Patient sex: M
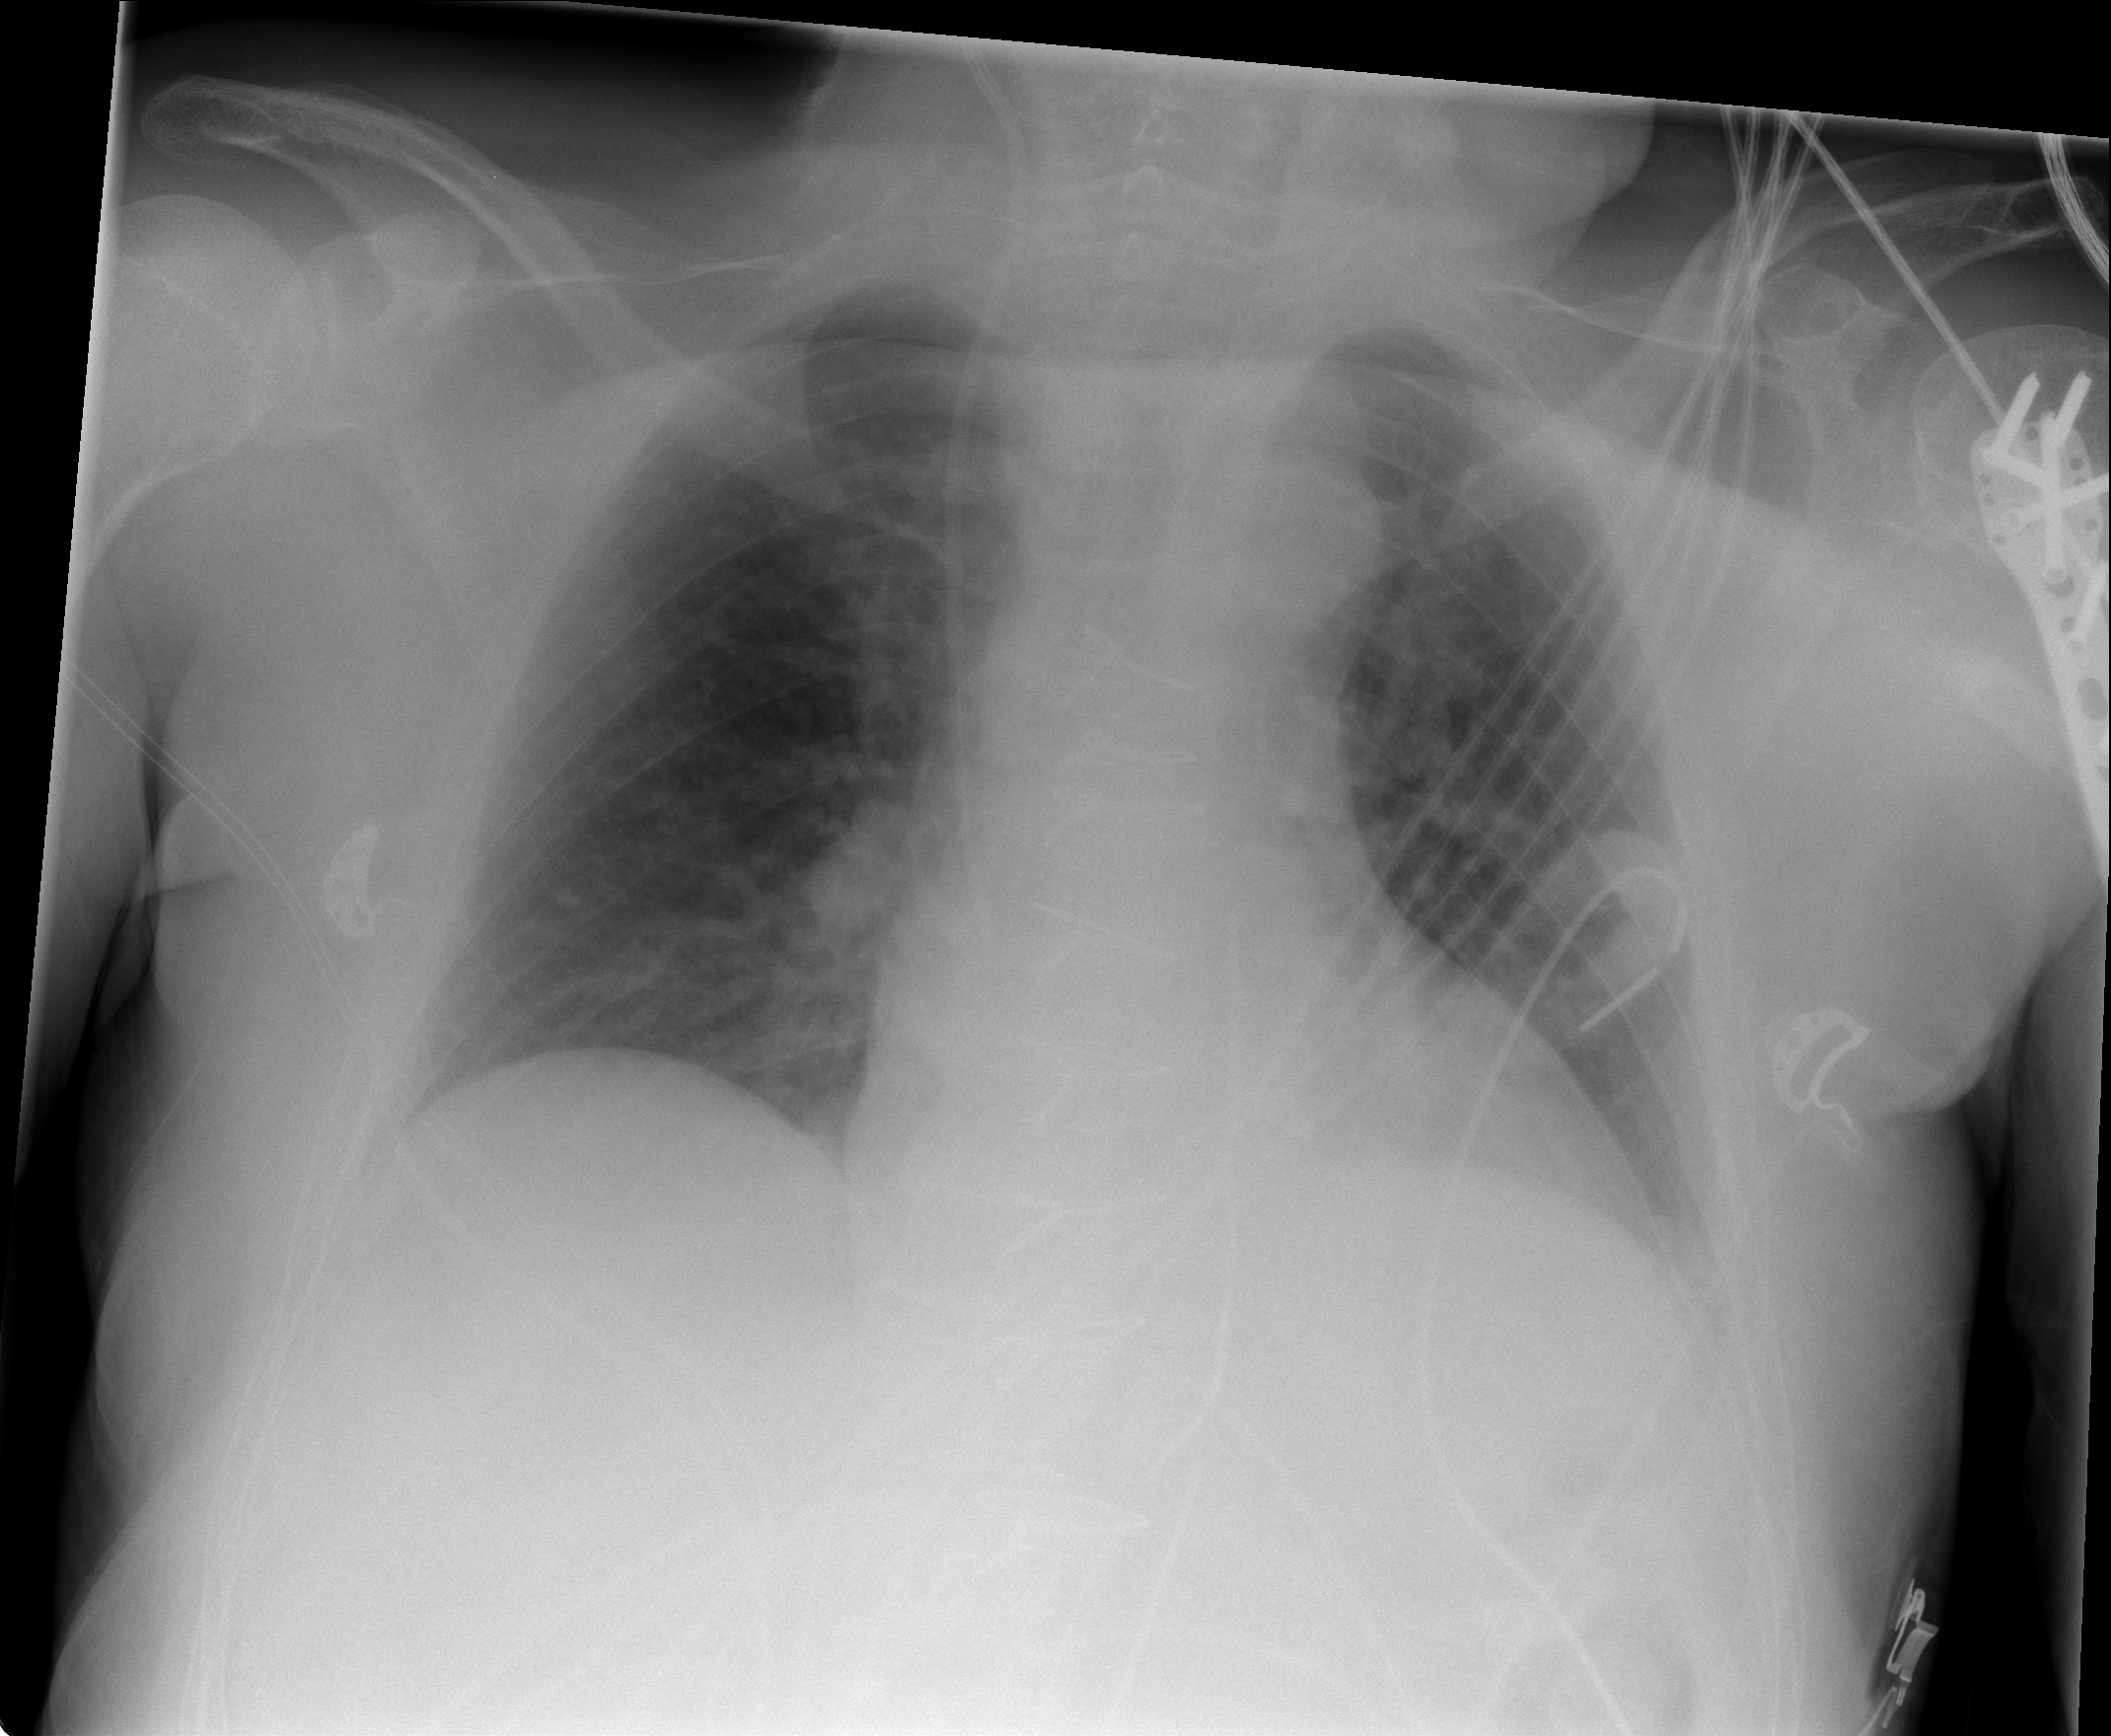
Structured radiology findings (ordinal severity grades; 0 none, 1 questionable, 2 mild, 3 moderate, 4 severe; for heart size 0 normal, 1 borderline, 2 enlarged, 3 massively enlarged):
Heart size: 0
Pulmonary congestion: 0
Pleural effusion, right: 0
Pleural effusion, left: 0
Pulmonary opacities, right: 0
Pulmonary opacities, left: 2
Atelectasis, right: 0
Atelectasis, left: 0